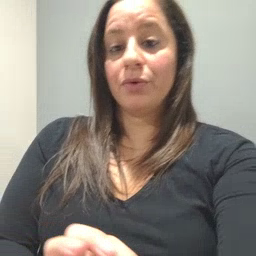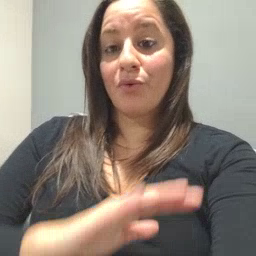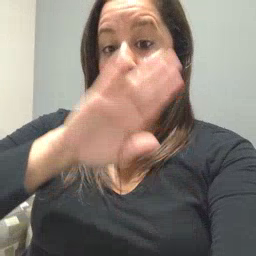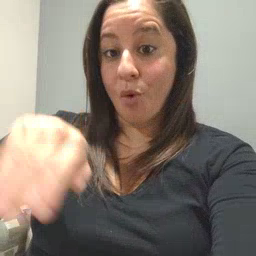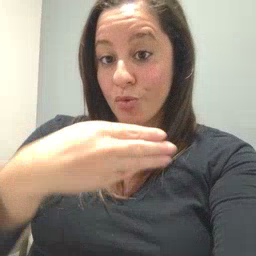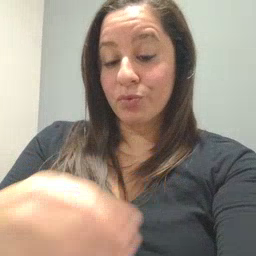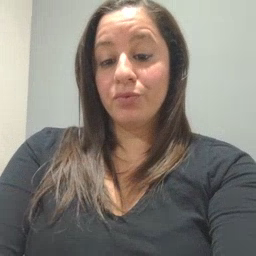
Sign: all